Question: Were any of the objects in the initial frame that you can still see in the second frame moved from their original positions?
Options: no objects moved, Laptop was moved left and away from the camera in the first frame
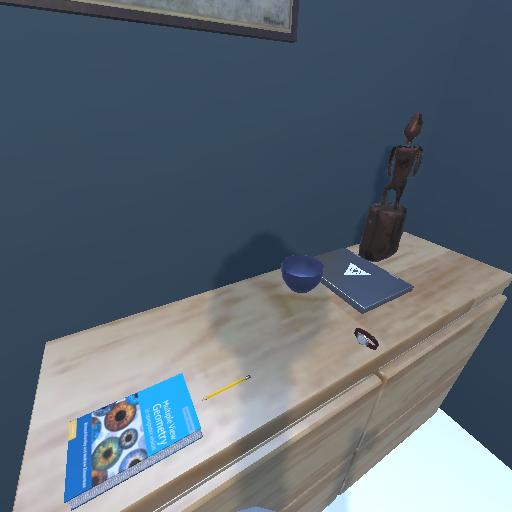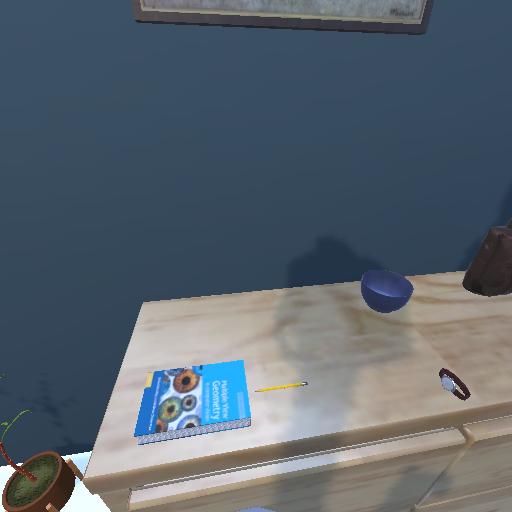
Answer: no objects moved